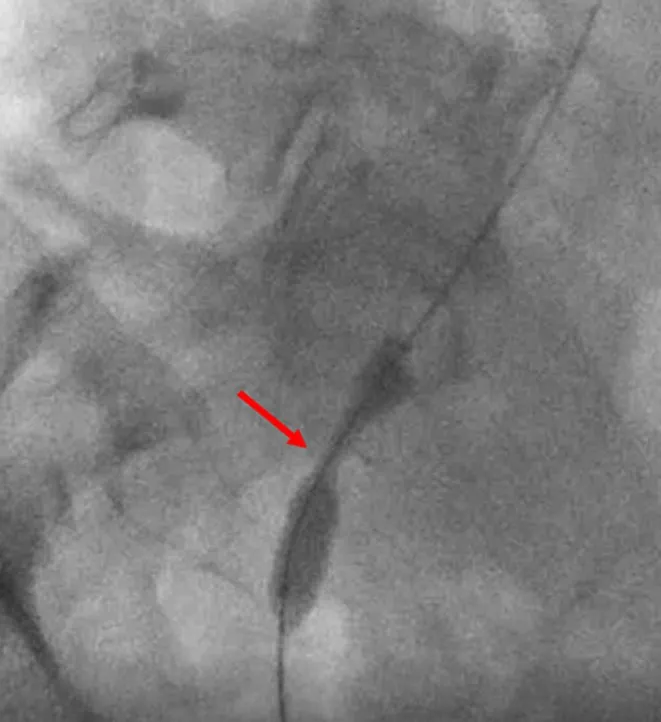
angiogram showing stent deployment in the external iliac artery (red arrow).
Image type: radiology (x_ray)